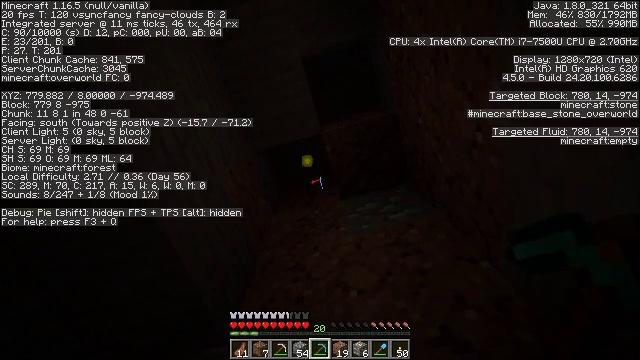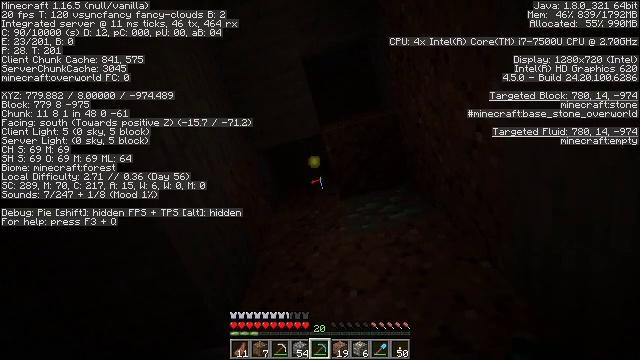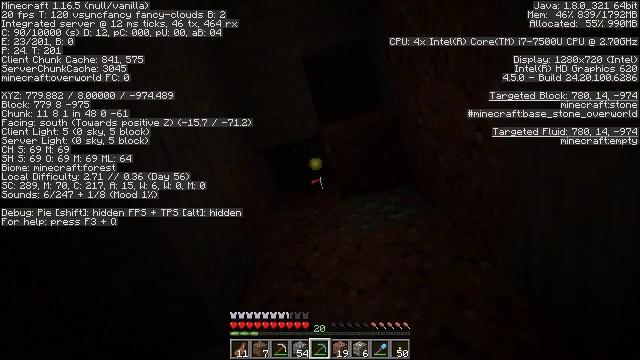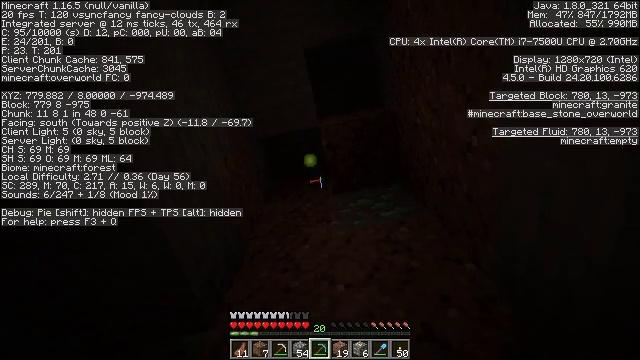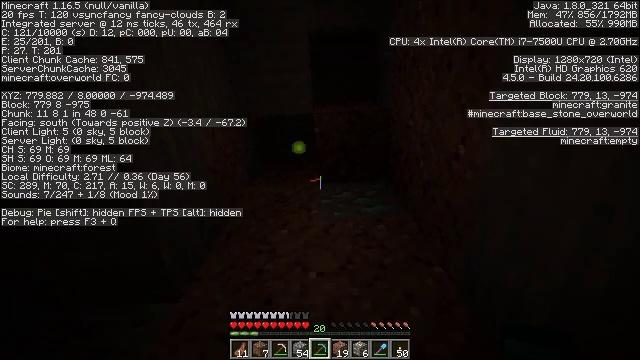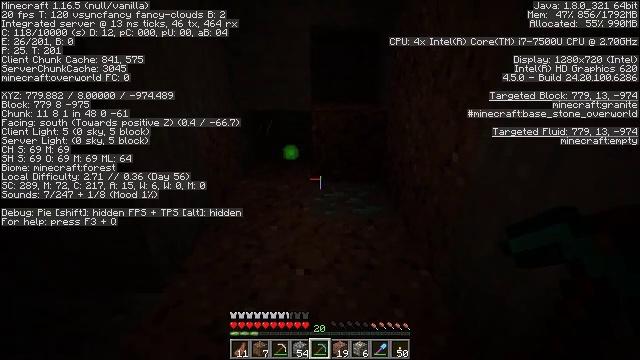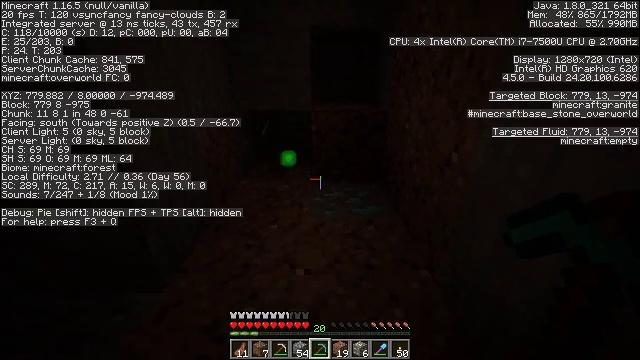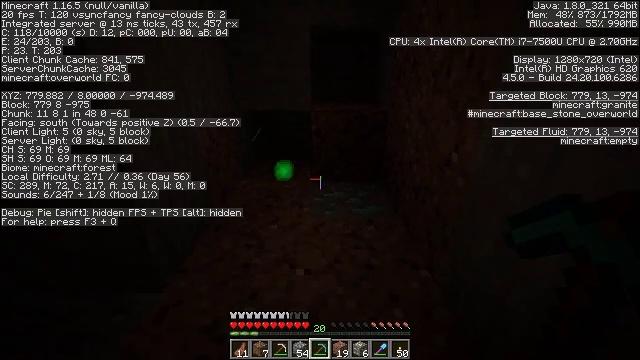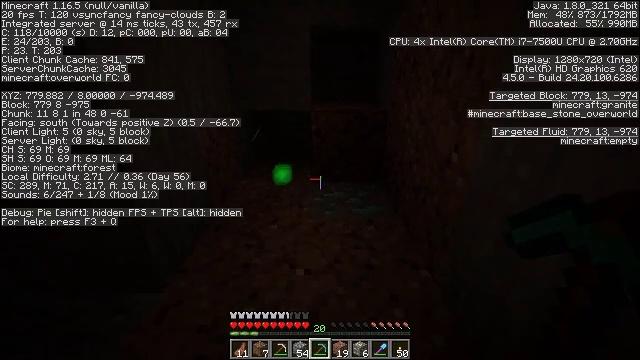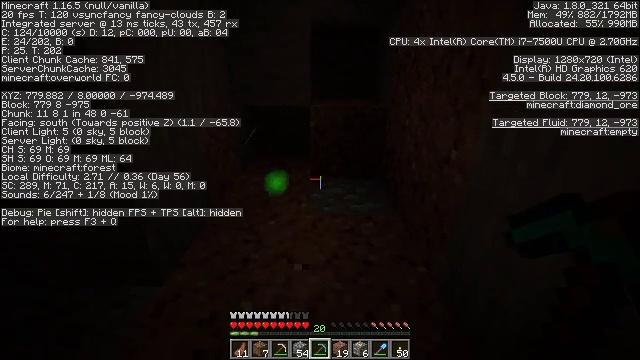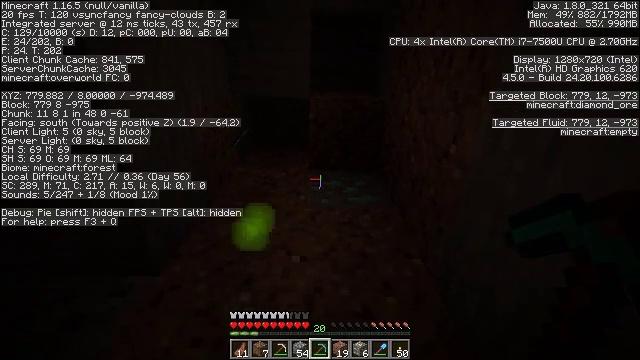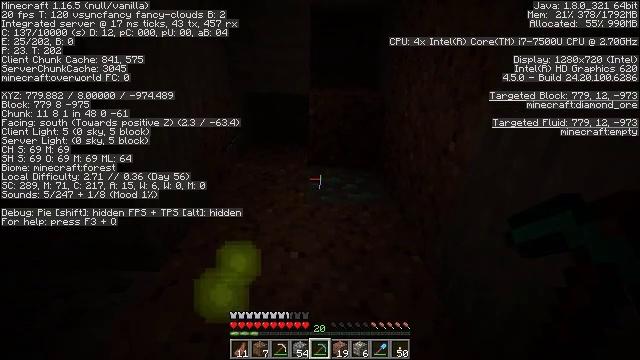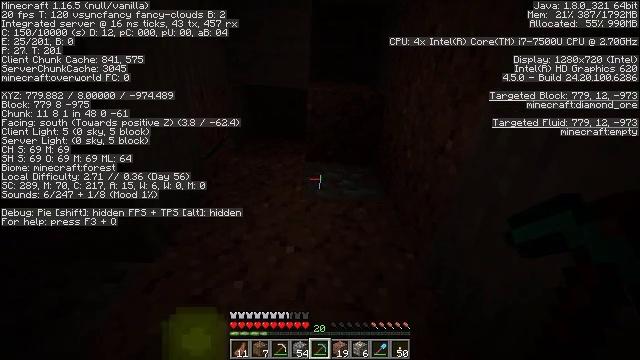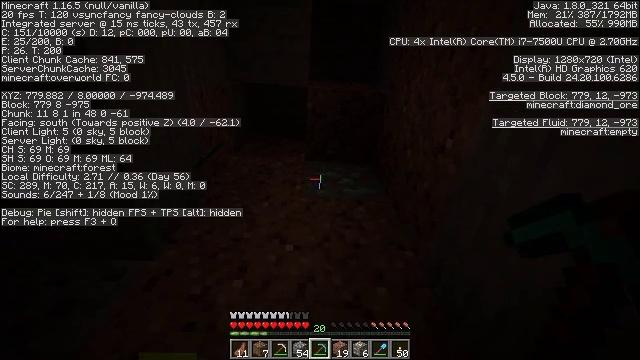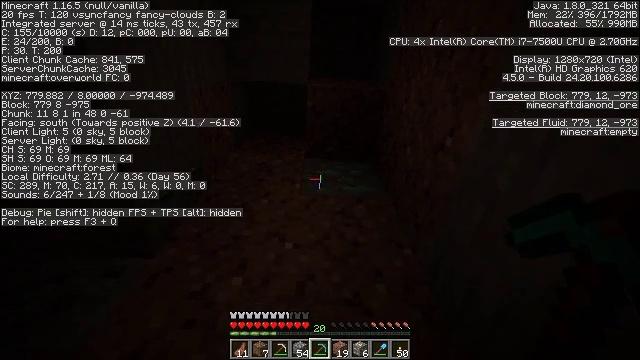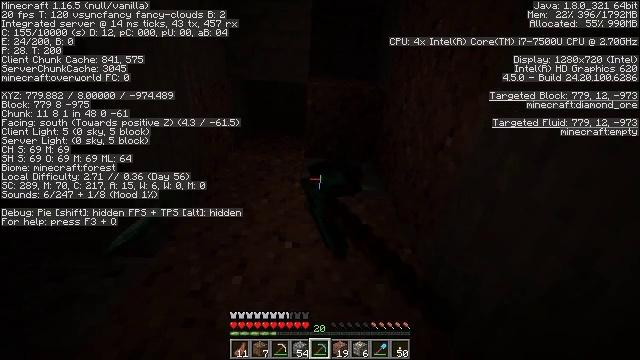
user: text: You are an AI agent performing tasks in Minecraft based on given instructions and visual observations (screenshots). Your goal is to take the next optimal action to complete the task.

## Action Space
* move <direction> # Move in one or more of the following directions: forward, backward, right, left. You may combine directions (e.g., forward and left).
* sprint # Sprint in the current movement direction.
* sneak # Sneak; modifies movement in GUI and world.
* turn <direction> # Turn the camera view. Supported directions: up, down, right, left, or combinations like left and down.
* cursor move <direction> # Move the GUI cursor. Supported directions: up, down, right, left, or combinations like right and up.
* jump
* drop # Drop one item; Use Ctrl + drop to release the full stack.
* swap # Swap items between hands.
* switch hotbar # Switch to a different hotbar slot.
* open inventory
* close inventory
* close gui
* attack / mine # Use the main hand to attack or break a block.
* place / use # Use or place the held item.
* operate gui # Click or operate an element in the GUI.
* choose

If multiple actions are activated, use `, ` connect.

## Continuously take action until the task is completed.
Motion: motion action
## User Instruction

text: Extract diamond ore blocks.
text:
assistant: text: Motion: no_op
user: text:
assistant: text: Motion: no_op
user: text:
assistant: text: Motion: turn right and down
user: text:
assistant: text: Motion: turn right and down
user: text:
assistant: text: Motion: turn right
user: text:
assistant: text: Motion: no_op
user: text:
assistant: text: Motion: no_op
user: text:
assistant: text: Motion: no_op
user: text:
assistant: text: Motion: no_op
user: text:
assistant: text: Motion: turn down
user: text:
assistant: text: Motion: no_op
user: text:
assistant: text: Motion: turn right and down
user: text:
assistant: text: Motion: no_op
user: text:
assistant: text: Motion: attack / mine
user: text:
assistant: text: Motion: attack / mine
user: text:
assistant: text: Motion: attack / mine
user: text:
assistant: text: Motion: attack / mine
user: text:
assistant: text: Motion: attack / mine
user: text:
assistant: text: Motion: attack / mine
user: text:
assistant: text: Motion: attack / mine
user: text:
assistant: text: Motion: attack / mine
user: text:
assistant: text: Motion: attack / mine
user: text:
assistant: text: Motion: attack / mine
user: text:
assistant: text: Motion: attack / mine
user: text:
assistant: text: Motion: attack / mine
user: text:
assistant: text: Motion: attack / mine
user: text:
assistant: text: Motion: attack / mine
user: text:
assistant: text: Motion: attack / mine
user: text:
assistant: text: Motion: attack / mine
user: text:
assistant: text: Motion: attack / mine